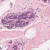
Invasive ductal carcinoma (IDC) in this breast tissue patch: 0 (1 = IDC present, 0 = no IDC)